Question: I created an IPhone app, then I had to convert it to IPad app. Now, I added a new Objective-C Class which includes XIB, .M and .H files. and I want that new XIB file to be shown on launch.
my new created files are named PhotoViewController. If I choose that file to be launched, emulator shows black screen. If I choose MainWindow-iPad file, I see Hello_SOAPViewController file launched. It is very weird.
How can I fix this mess? I want PhotoViewController to be started on launch.
Please take a look at the image below. You can see my project files and the project setup screen.

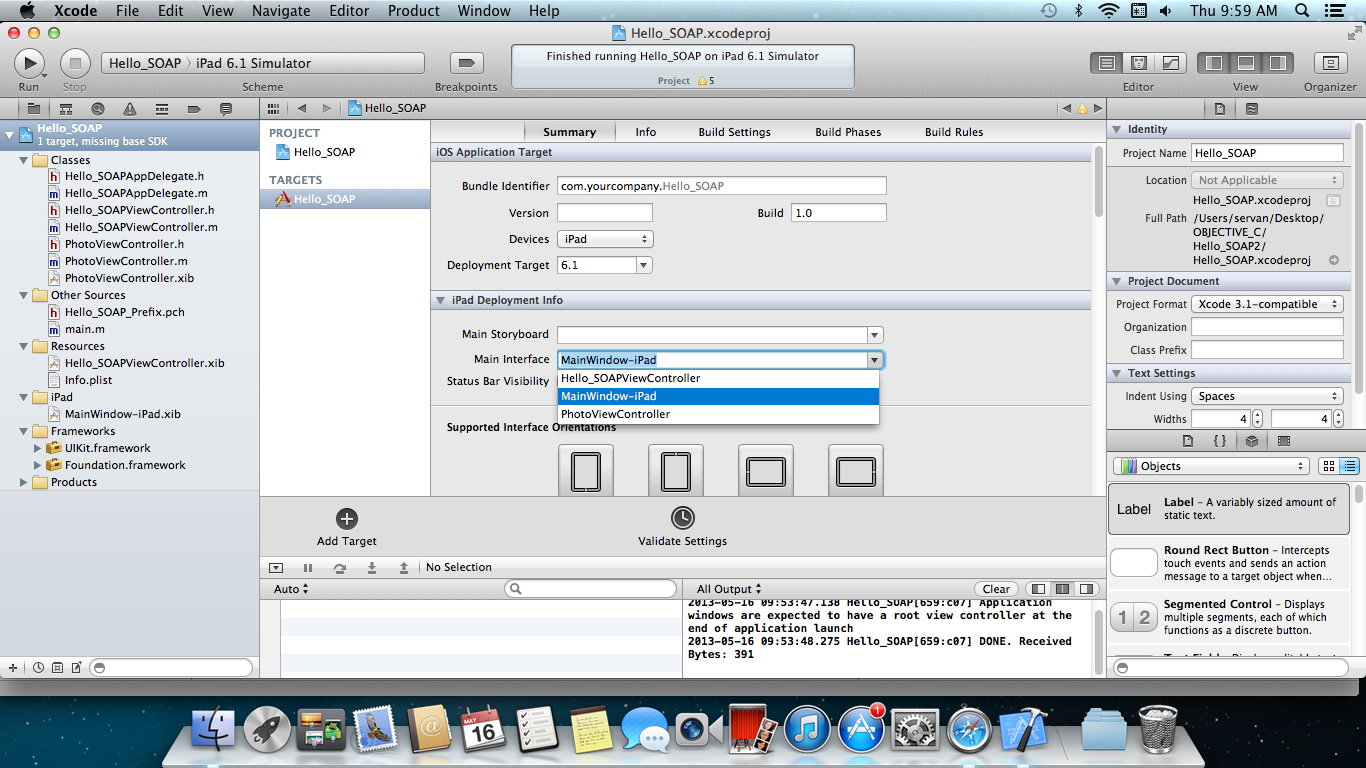
Answer: After you convert app in to Universal:-

you have create Two Different 'XIB' with same Custom Class. like bellow image:-
iphone->xib-select fileOwner

Now Create new xib for Ipad ite name PhotoViewController_ipad. Now just open it new created XIB-->click on File Owner---> there is look like:-

its right n side Custom class blank put there
and connect file owner to View

Now you have two Xib with same class One for Iphone and Other for Ipad now you can achive this by using coding like bellow way:-
Fist you need to check its a Iphone or Ipad while app load in Delegate.m file:-
'#define isiPhone (UI_USER_INTERFACE_IDIOM() == 0)?TRUE:FALSE'
'''
#import <UIKit/UIKit.h>
@class PhotoViewController;
@interface yourApplicationAppDelegate : UIResponder <UIApplicationDelegate>
@property (strong, nonatomic) UIWindow *window;
@property (strong, nonatomic) PhotoViewController *viewController;
@end
'''
'''
#import "yourApplicationAppDelegate.h"
#import "PhotoViewController.h"
#define isiPhone (UI_USER_INTERFACE_IDIOM() == 0)?TRUE:FALSE
#define isiPhone5 ([[UIScreen mainScreen] bounds].size.height == 568)?TRUE:FALSE
@implementation yourApplicationAppDelegate
- (BOOL)application:(UIApplication *)application didFinishLaunchingWithOptions:(NSDictionary *)launchOptions
{
self.window = [[UIWindow alloc] initWithFrame:[[UIScreen mainScreen] bounds]];
// Override point for customization after application launch.
if (isiPhone) {
if (isiPhone5)
{
self.viewController = [[PhotoViewController alloc] initWithNibName:@"PhotoViewController_iphone5" bundle:nil];
}
else
{
self.viewController = [[PhotoViewController alloc] initWithNibName:@"PhotoViewController_iphone" bundle:nil];
}
}else{
self.viewController = [[PhotoViewController alloc] initWithNibName:@"PhotoViewController_ipad" bundle:nil];
}
self.window.rootViewController = self.viewController;
[self.window makeKeyAndVisible];
return YES;
}
'''
One more think is that if you also code for iphone5 so you can also check with
'#define isiPhone5 ([[UIScreen mainScreen] bounds].size.height == 568)?TRUE:FALSE' as i edited my answer